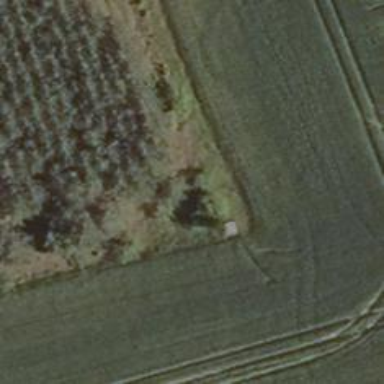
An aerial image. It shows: Hunting stand.